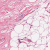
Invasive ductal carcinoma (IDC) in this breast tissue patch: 0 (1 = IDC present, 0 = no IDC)